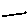
Label: line